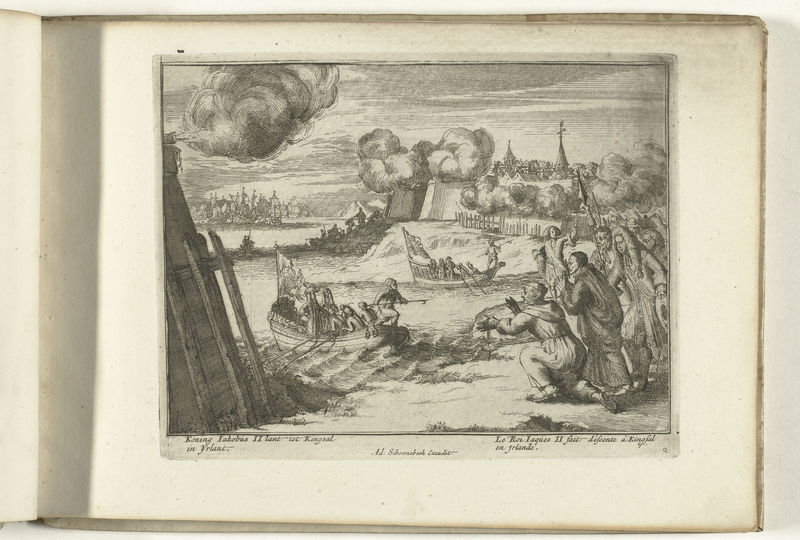
Titel: Koning Jacobus II landt te Kinsale
Künstler: Pieter Pickaert
Standort: Amsterdam
Institution: Rijksmuseum
Schlagwörter: meer, wasser, menschen, männer, zeichnung, zaun, kirche, boot, schiffe, schrift, dorf, krieg, kanone, unterschrift, schwarzweiß, bote, bot